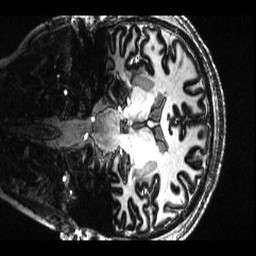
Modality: T1w
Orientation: coronal
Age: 28
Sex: female
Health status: healthy
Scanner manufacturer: siemens
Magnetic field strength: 7 T
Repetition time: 4.3 s
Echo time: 0.00227 s